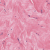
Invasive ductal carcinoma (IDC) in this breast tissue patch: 0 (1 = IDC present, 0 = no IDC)